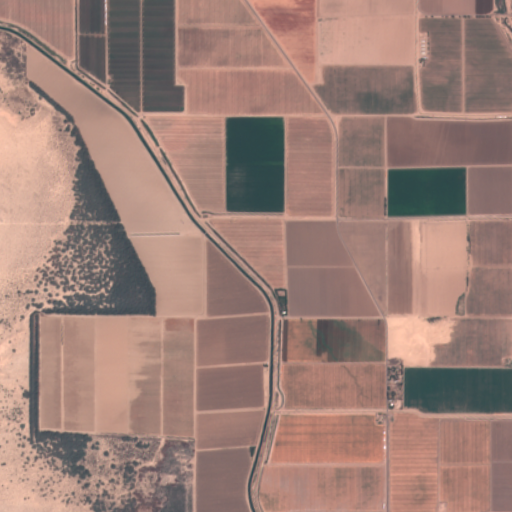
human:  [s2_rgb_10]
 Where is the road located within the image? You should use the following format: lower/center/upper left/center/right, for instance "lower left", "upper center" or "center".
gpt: There is no road in the image.